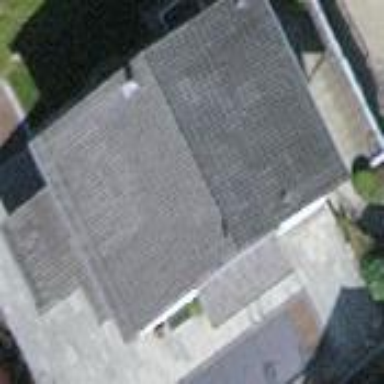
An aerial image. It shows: Building with tiled roof.